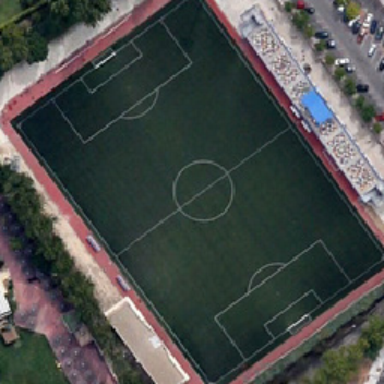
Dark blue building next to dark green soccer field .